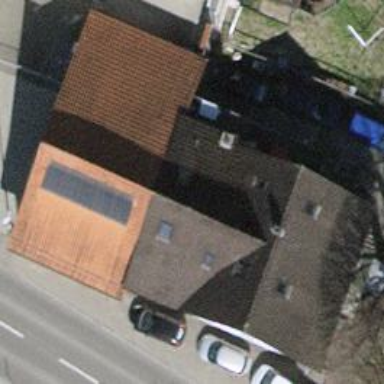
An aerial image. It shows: Restaurant building.